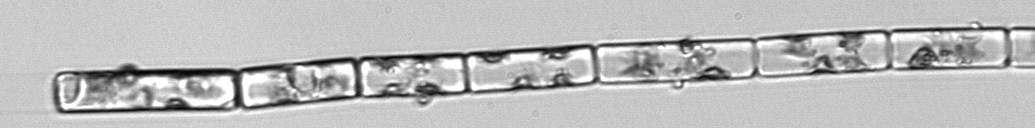
Label: Guinardia_delicatula